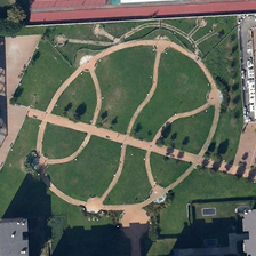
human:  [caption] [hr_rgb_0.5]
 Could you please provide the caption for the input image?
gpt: different oval and curved paths are in the square that is surrounded by the neighborhoods.

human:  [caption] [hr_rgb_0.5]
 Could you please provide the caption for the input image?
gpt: There are many oval and curved routes on the adjacent square.

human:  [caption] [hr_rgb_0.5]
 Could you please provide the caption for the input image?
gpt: Several paths in the shape of oval and carving are located in squares surrounded by neighbors.

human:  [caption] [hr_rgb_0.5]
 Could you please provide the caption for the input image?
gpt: There are several oval and curved paths on the square, surrounded by neighborhoods.

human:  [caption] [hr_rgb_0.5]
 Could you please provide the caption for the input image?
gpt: footpaths stretch through this meadow and form a round circle in this square .